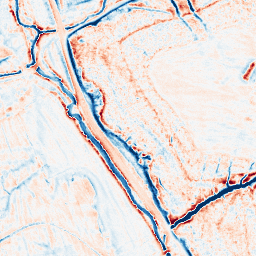
Category: edge_preserving
Decomposition family: anisotropic_diffusion
Decomposition parameters: iterations: 20
kappa: 30
gamma: 0.2
Upsampling method: cubic_catmull_rom
Upsampling parameters: scale: 4
Upsampling scale: 4